Field crop: maize
Growth stage: 2
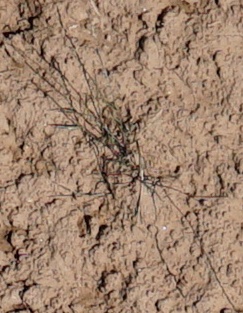
Species: lolium